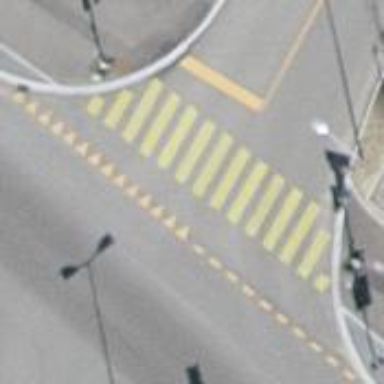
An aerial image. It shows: Zebra crossing with traffic signals. The crossing is marked by traffic lights.